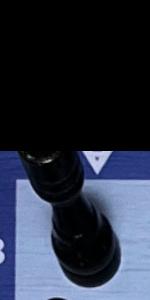
Label: Rook_Black